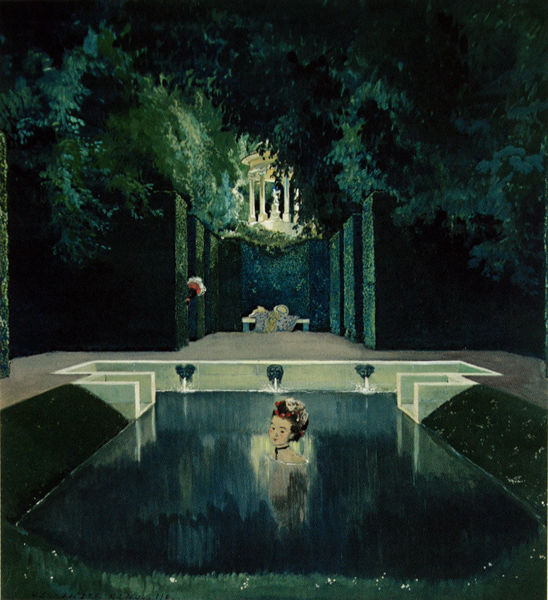
Titel: Bathing of the Marquise, Marquise beim Baden
Künstler: Léon Bakst
Standort: Moskau
Institution: Tretjakov Galerie
Schlagwörter: baum, blau, dunkel, gemälde, wasser, weiß, baden, badende, bäume, grün, teich, abend, frau, frisur, hell, hut, kleider, licht, marmor, nacht, schwarz, säulen, blüten, park, rasen, rot, wiese, haarschmuck, kleidung, natur, spiegelung, gebüsch, wege, voyeur, brunnen, bassin, garten, statue, halsband, dunkelgrün, hecke, bank, beleuchtung, romantik, hochsteckfrisur, impression, bad, neger, gogh, becken, beleuchtet, tempel, pavillon, lich, kopfschmuck, pavillion, wasserspeier, labyrinth, hecken, van, fontänen, badeanzug, schwimmbecken, löwenköpfe, swimming pool, hochgesteckte haare, hochgesteckte, +säulen